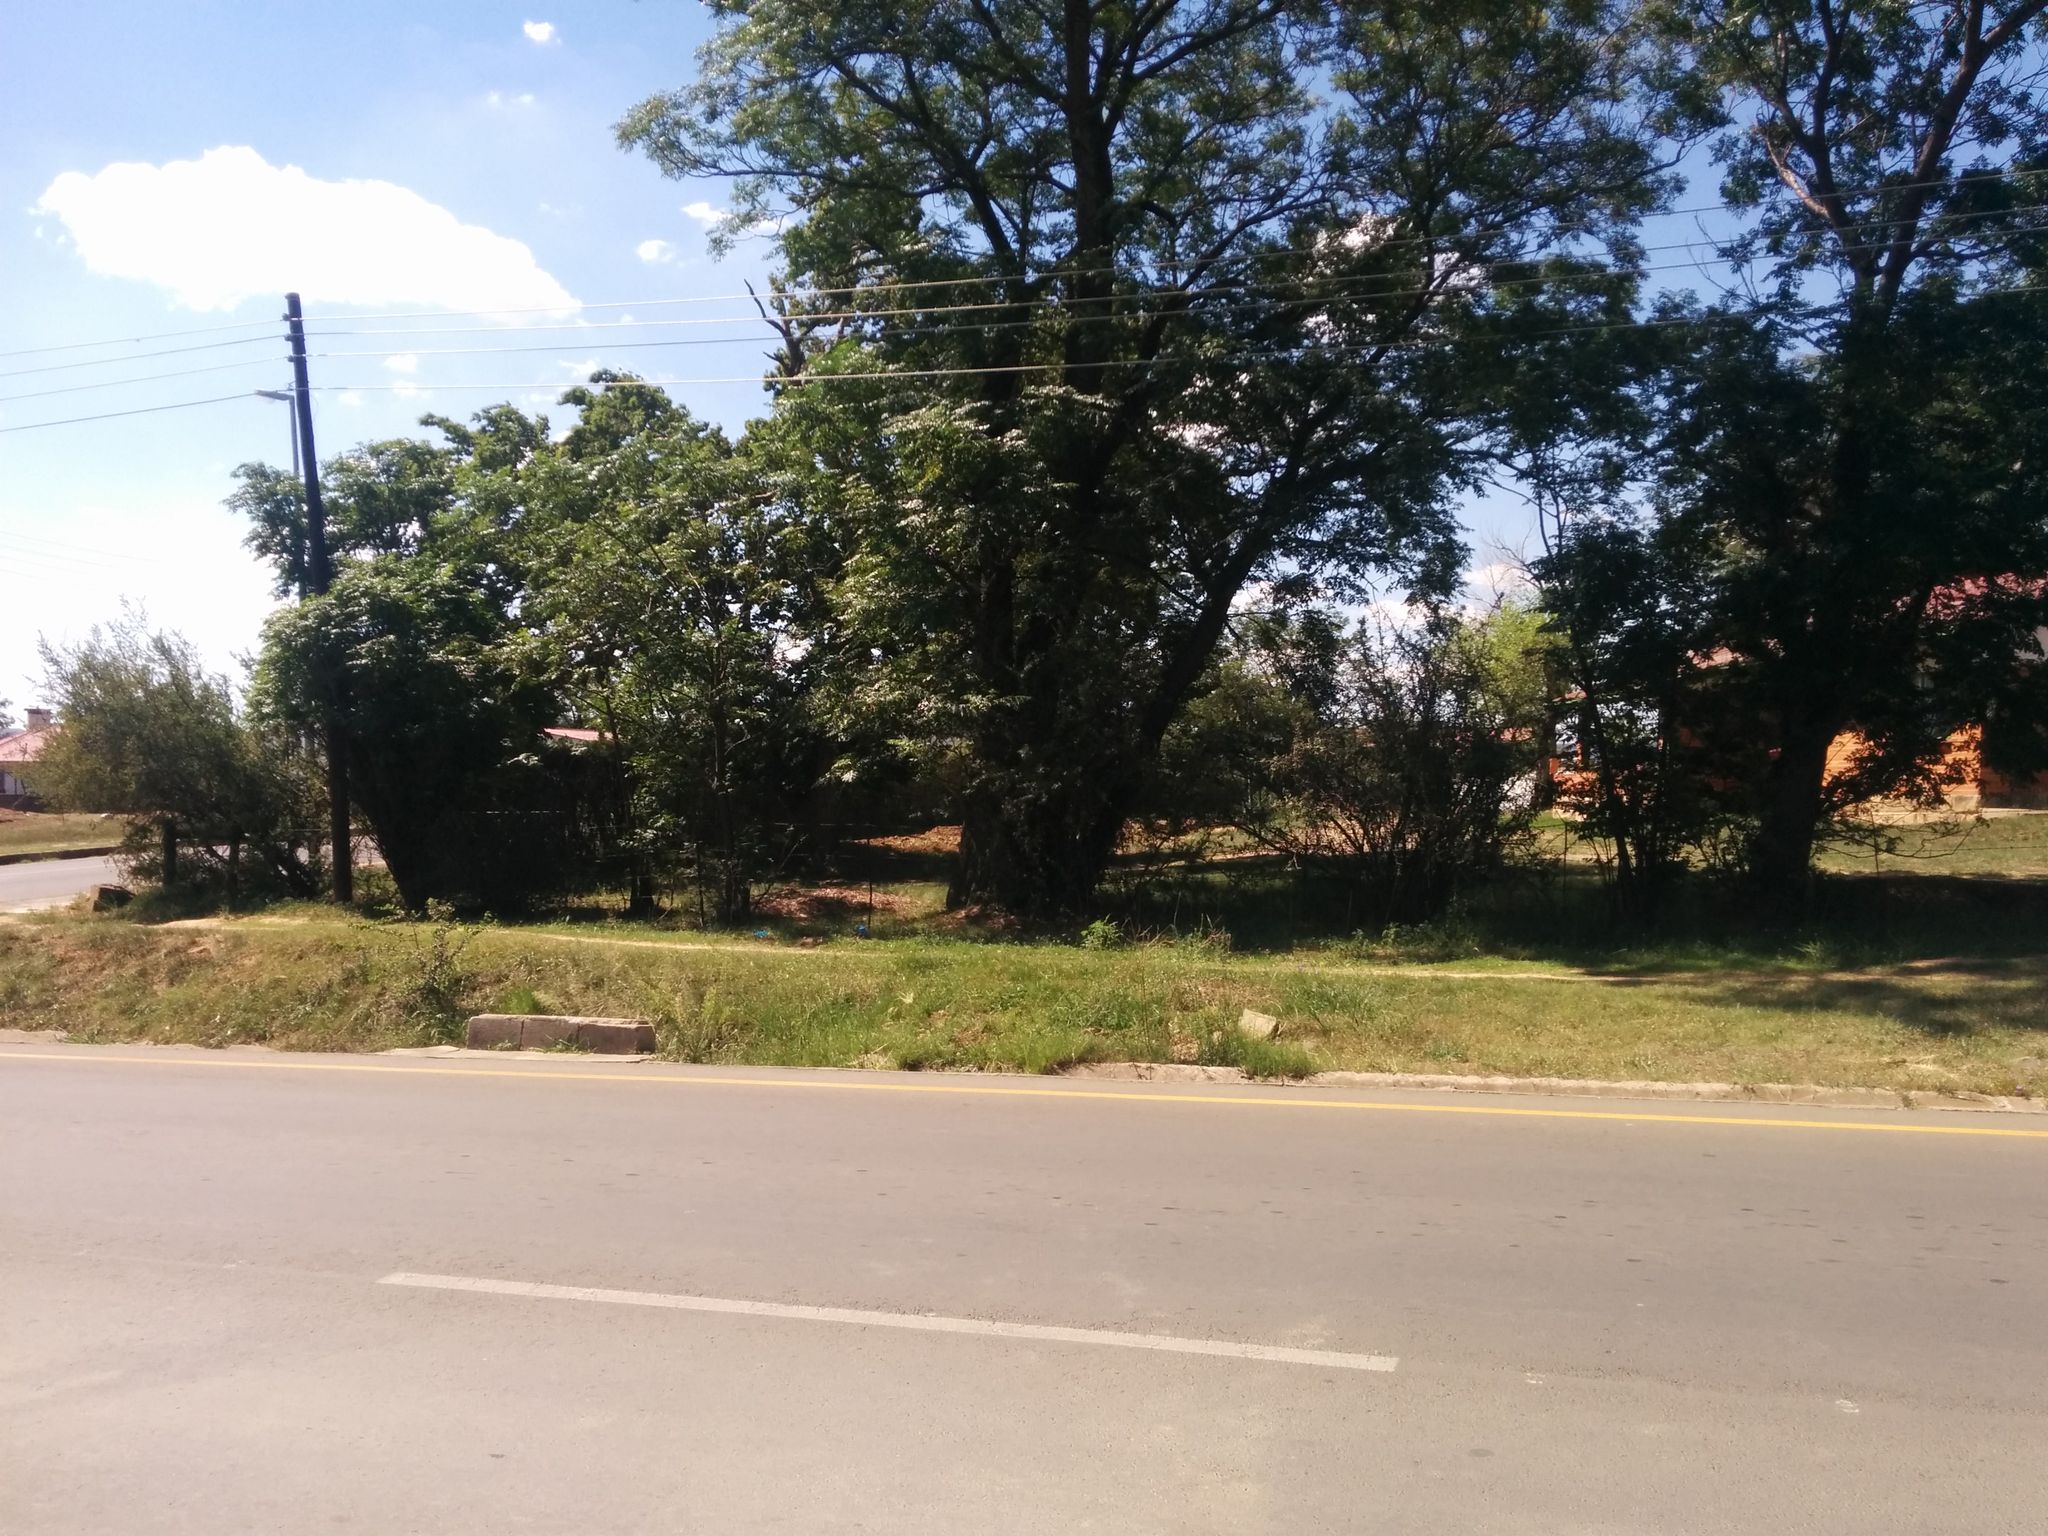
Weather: clear
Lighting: day
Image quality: good
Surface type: walking surface
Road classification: unclassified
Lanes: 2.0
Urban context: urban centre
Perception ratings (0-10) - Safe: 0.97, Lively: 3.57, Beautiful: 7.73, Boring: 3.99, Depressing: 3.42, Wealthy: 3.02